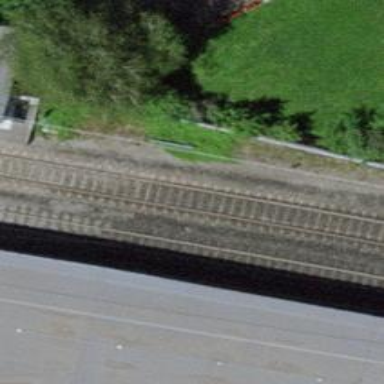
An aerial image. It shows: Public transport stop position.